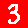
Digit: 3